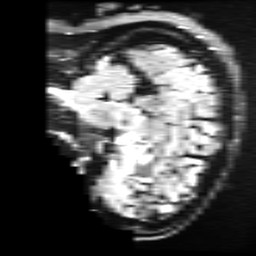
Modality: FLAIR
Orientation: sagittal
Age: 35
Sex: female
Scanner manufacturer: ge
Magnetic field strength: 3 T
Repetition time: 11 s
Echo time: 0.1497 s